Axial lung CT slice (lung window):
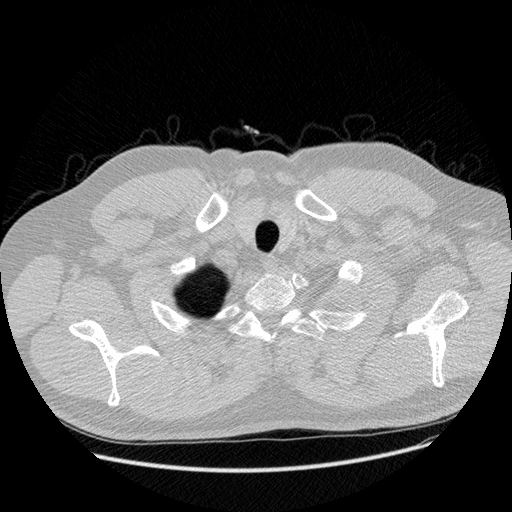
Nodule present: no